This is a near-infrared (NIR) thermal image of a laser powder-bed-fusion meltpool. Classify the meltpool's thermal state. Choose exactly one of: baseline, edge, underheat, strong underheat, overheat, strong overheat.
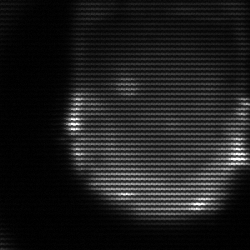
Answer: edge